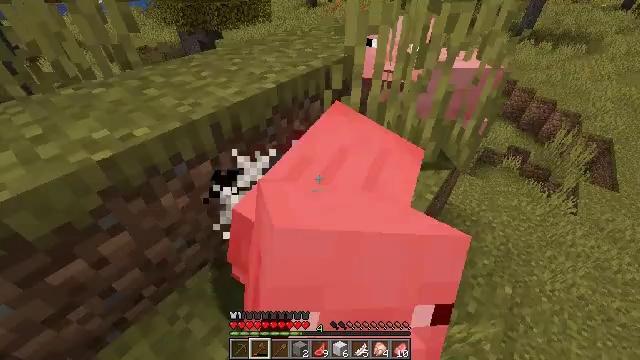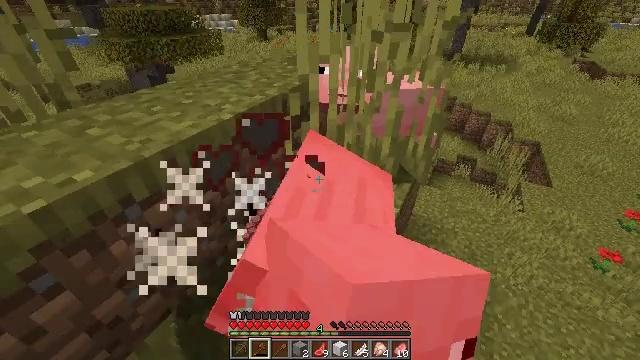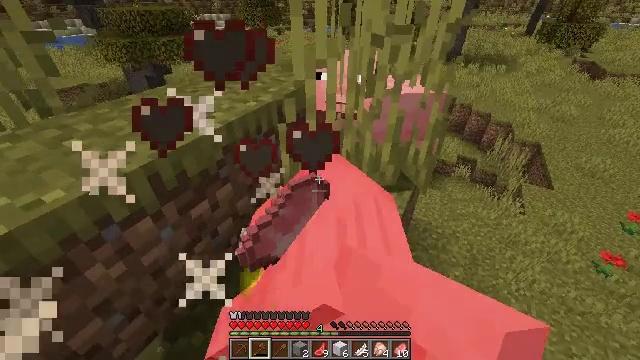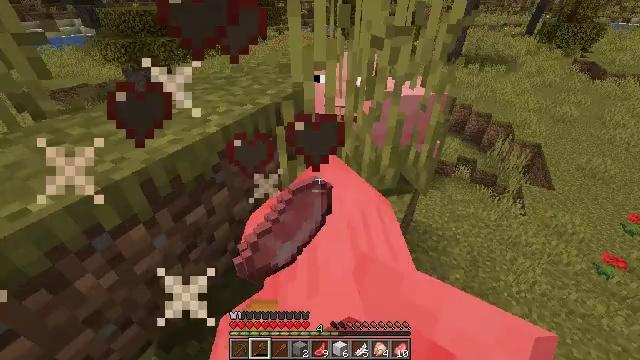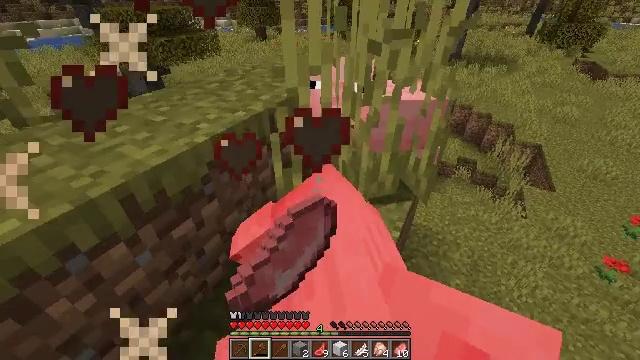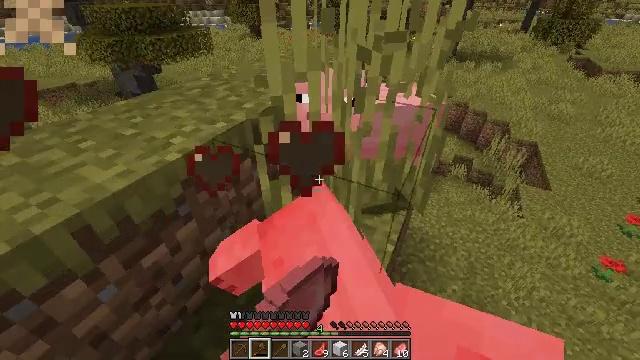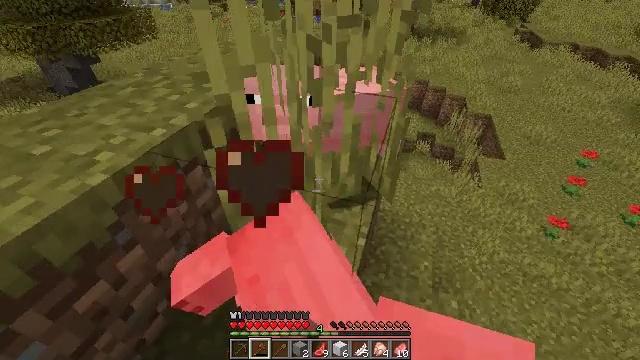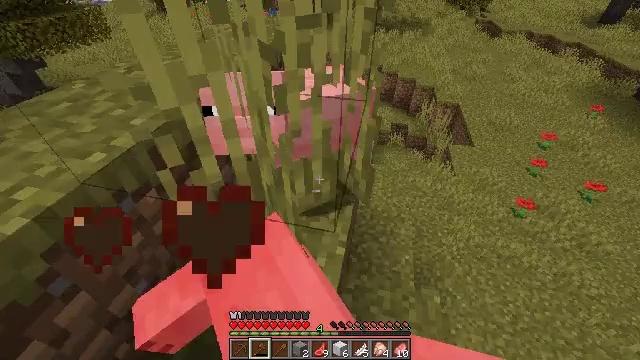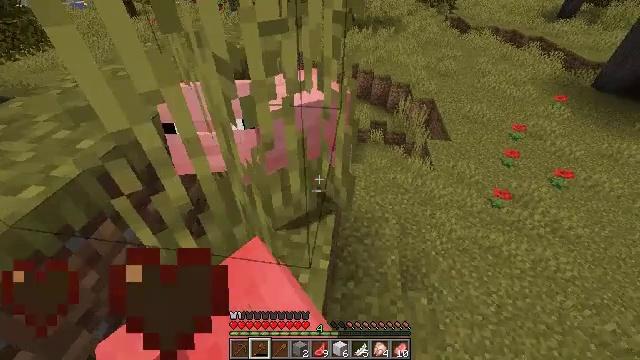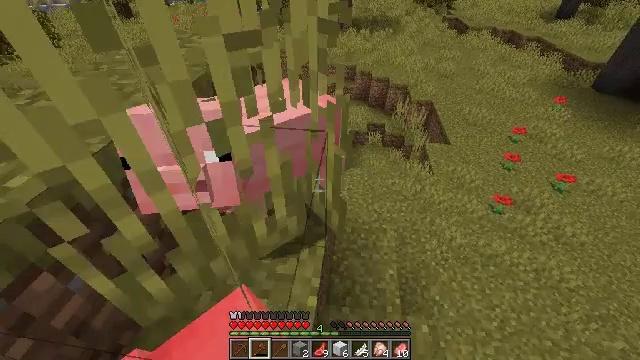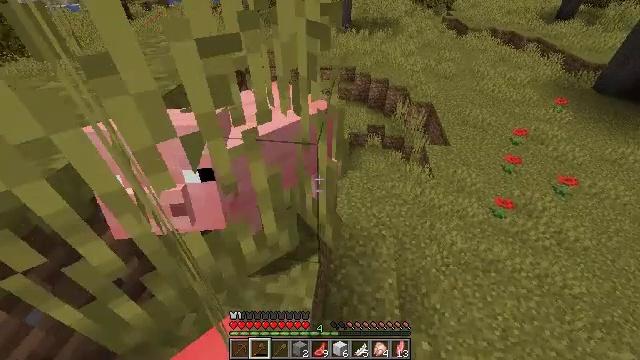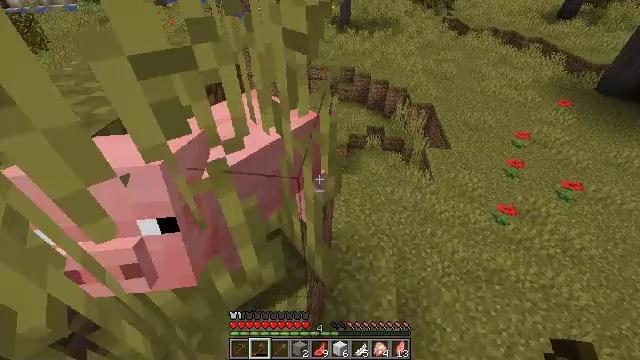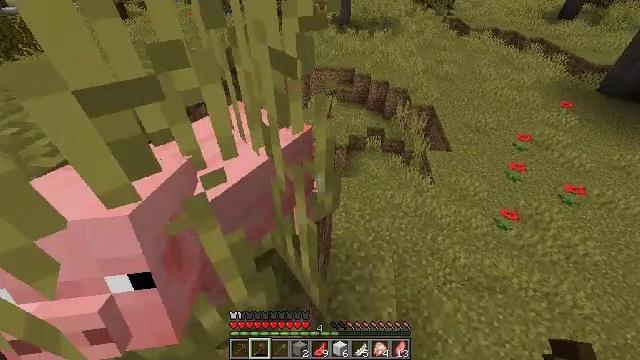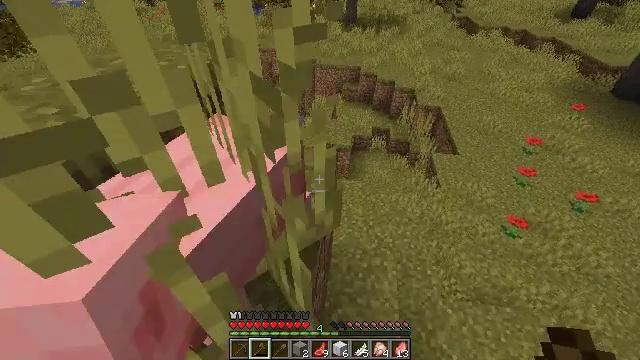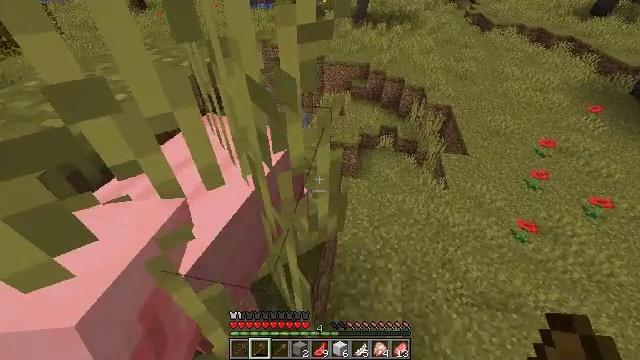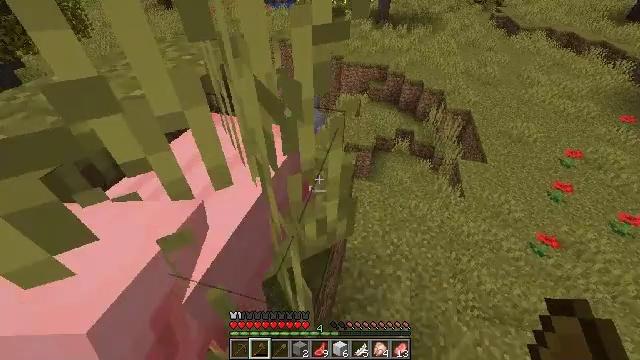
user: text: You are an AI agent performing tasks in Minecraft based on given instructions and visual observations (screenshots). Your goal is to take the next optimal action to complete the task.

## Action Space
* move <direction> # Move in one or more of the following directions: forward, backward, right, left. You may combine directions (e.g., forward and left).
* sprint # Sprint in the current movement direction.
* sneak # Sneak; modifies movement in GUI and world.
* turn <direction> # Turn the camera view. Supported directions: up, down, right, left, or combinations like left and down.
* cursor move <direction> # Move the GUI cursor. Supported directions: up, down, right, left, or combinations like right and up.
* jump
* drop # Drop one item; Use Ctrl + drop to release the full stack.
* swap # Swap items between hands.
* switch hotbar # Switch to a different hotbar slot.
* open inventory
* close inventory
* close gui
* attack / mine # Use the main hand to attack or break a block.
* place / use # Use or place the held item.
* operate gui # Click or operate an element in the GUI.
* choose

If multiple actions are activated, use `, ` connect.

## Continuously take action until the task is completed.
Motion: motion action
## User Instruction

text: Harvest tall grass for seeds.
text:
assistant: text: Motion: move forward, turn right and up
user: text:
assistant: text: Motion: move forward
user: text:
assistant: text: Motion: move forward
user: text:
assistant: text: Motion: move forward
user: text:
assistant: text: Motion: move forward
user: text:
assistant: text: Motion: move forward, turn right and down
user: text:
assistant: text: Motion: move forward, turn right and down
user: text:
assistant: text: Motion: move forward, turn right
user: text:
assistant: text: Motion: move forward
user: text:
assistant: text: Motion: move forward
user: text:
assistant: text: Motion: move forward
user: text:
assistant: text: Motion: move forward
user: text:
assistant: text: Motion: turn left
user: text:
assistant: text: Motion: turn left
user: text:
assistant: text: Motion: turn left
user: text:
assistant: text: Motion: turn left
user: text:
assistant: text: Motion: turn left and up
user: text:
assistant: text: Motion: turn left
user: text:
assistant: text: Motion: no_op
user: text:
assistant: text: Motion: no_op
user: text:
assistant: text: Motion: turn left and up
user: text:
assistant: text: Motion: turn left and up
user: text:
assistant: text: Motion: turn left and up
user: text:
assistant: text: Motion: turn left
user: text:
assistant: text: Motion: turn right and down
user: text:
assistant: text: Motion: turn right and down
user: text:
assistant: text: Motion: turn right and down
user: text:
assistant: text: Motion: turn right and down
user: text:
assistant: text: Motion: no_op
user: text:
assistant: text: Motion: no_op